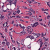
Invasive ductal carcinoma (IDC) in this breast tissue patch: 1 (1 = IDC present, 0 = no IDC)